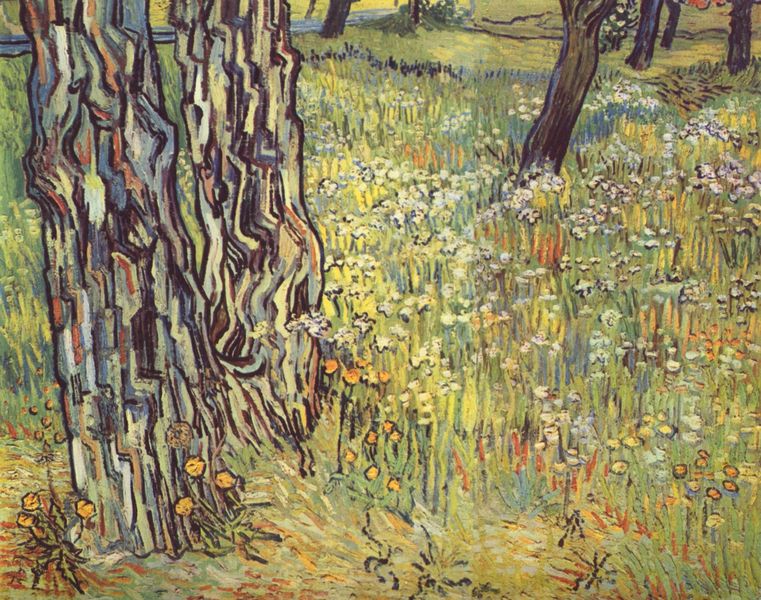
Titel: Baumstämme
Künstler: Vincent van Gogh
Standort: Otterlo
Institution: Kröller-Müller Museum
Schlagwörter: baum, blau, blätter, dunkel, gemälde, himmel, schatten, wasser, weiß, baumstämme, bäume, fluss, gelb, grün, impressionismus, landschaft, ocker, blume, blumen, braun, dunkelbraun, frankreich, grau, hell, licht, orange, straße, blüte, blüten, gras, rasen, rot, weg, wiese, expressionismus, muster, öl, bach, baumstamm, ebene, feld, felder, gräser, halme, natur, stamm, weide, busch, büsche, gewässer, kanal, pastos, sträucher, blatt, pflanze, pflanzen, wald, löwenzahn, orang, sommer, abstrakt, farben, fläche, flächen, eben, farbe, formen, hellgrün, halm, van gogh, stämme, duktus, detail, impressionistisch, klimt, blumenwiese, frühling, striche, impression, stiel, stiele, gogh, provence, oberfläche, farbflächen, kontur, lichtung, farbfläche, form, stengel, flora, pinselduktus, vincent van gogh, rinde, struktur, alle, schwaru, farbfelder, baumrinde, weise, vincent, postimpressionismus, neoimpressionismus, ausschnitte, farbfeld, farbenfroh, landschsft, faune, wiede, sauerampfer, gustav klimt, obstwiese, vincens, de, impessionistisch